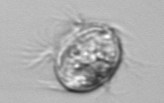
Label: Euplotes